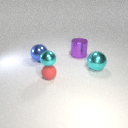
large cyan metal sphere to the right of small red rubber sphere